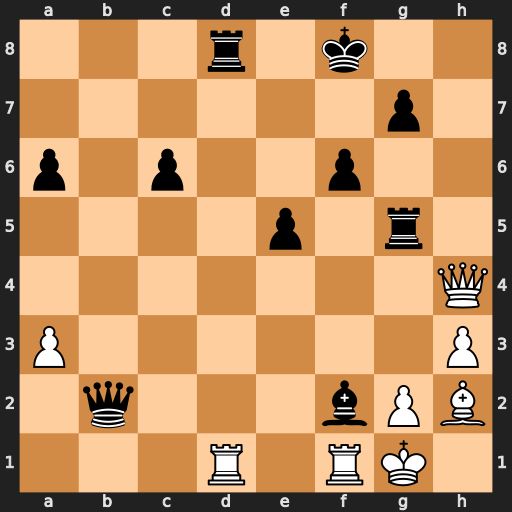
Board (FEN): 3r1k2/6p1/p1p2p2/4p1r1/7Q/P6P/1q3bPB/3R1RK1
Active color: w
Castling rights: -
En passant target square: -
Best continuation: Qxf2 Qxf2+ Kxf2